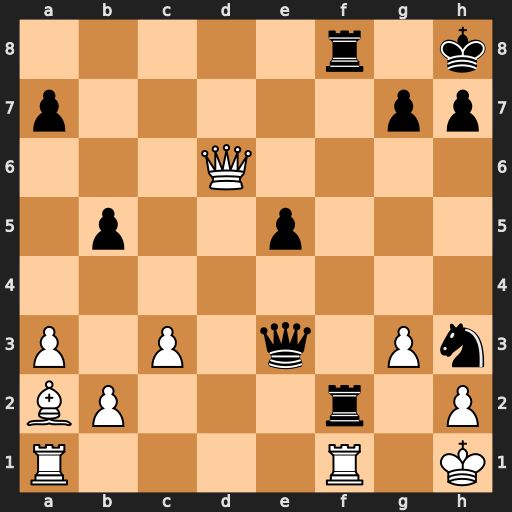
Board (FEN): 5r1k/p5pp/3Q4/1p2p3/8/P1P1q1Pn/BP3r1P/R4R1K
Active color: w
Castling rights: -
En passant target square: -
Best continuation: Qxf8+ Rxf8 Rxf8#